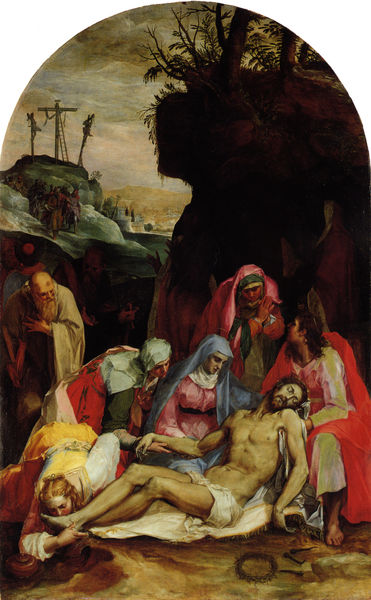
Titel: Trauer um den toten Christus, mit dem heiligen Abt Antonius und dem Heiligen Benedikt
Künstler: Peter Candid
Standort: Volterra
Institution: Pinacoteca Civica
Schlagwörter: baum, berg, blau, dunkel, felsen, gemälde, himmel, körper, lendenschurz, mann, nackt, weiß, wolken, bäume, frauen, gelb, grün, landschaft, menschen, ocker, abend, braun, brust, grau, hell, hintergrund, männer, schwarz, gürtel, rot, tuch, wolke, beige, malerei, bart, bibel, hinrichtung, johannes, leiche, stehen, stein, tod, tot, trauer, vollbart, schauen, erde, häuser, hügel, boden, personen, höhle, krone, renaissance, oval, kuss, küssen, liegen, fels, schlucht, füsse, leiter, kopftuch, nägel, kinnbart, alter, lendentuch, fuss, kreuz, knien, hauben, kranz, altar, halbrund, beugen, kreuze, bewachsen, christus, grab, jesus, jesus christus, kreuzabnahme, kreuzigung, leichentuch, leichnam, manierismus, legen, prozession, heilige, jünger, maria, magdalena, beweinung, felsengrab, maria magdalena, dornenkrone, grablegung, ros, christi, dornenkranz, josef, joseph, betten, grablege, christ, golgotha, passion, galgen, golgatha, kreu, kalvarienberg, josef von arimathea, magdalene, marai, arne, dornkrone, hinlegen, kreuzberg, golgata, beerdingung, jügel, kreuzabnahme+, dornenkrant